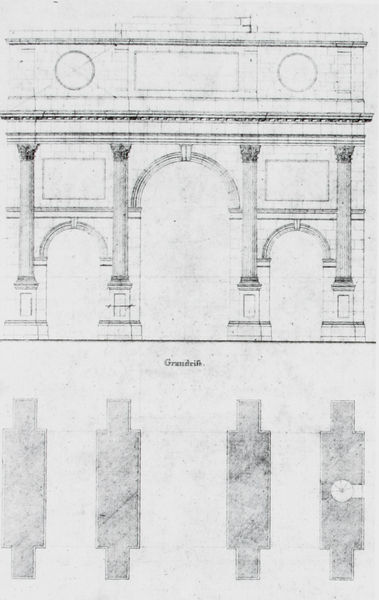
Titel: Siegestor in München, Aufriss und Grundriss
Künstler: Friedrich von Gärtner
Standort: München
Institution: Architekturmuseum der Technischen Universität
Schlagwörter: weiß, frau, grau, pfeiler, schwarz, skizze, säule, säulen, zeichnung, architektur, sockel, kirche, kreis, rund, schrift, papier, bogen, fassade, zwei, studie, pilaster, rundbogen, detail, symmetrie, tor, oben, rechtecke, bögen, vier, rechteck, münchen, torbogen, druck, radierung, stich, schwarzweiß, kreise, entwurf, sieg, architrav, kapitelle, rom, halbrund, fries, portal, tore, sims, triumph, gesims, rundbögen, plan, korinthisch, details, siegestor, triumpfbogen, triumphbogen, grundriss, bauwerk, aufriss, schlußstein, durchlass, vorn, darstelung, weissgrundriß, drei vier, stifft